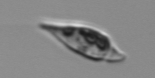
Label: Amphidinium